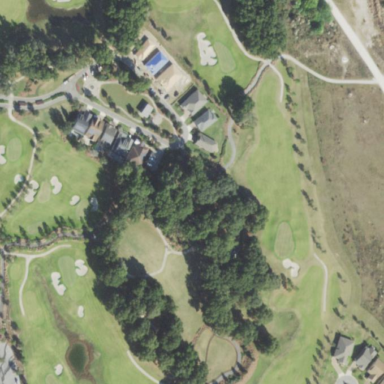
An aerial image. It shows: Golf course.